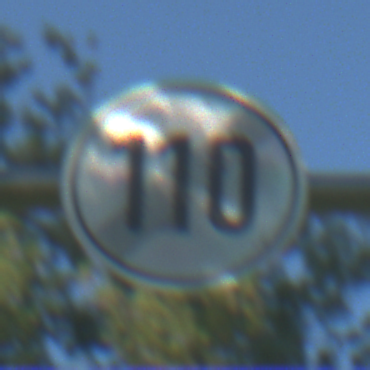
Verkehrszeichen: EndeGeschwindigkeit110
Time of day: MorningAfternoon
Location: Outdoor (Nature)
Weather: Clear
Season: NotSpecified
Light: Natural